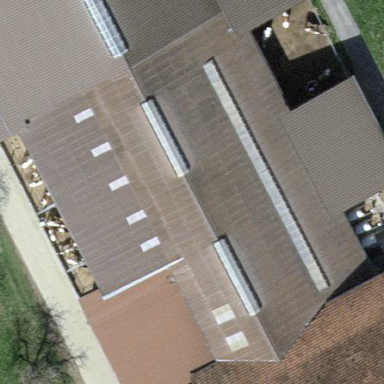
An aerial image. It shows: Farm auxiliary building.